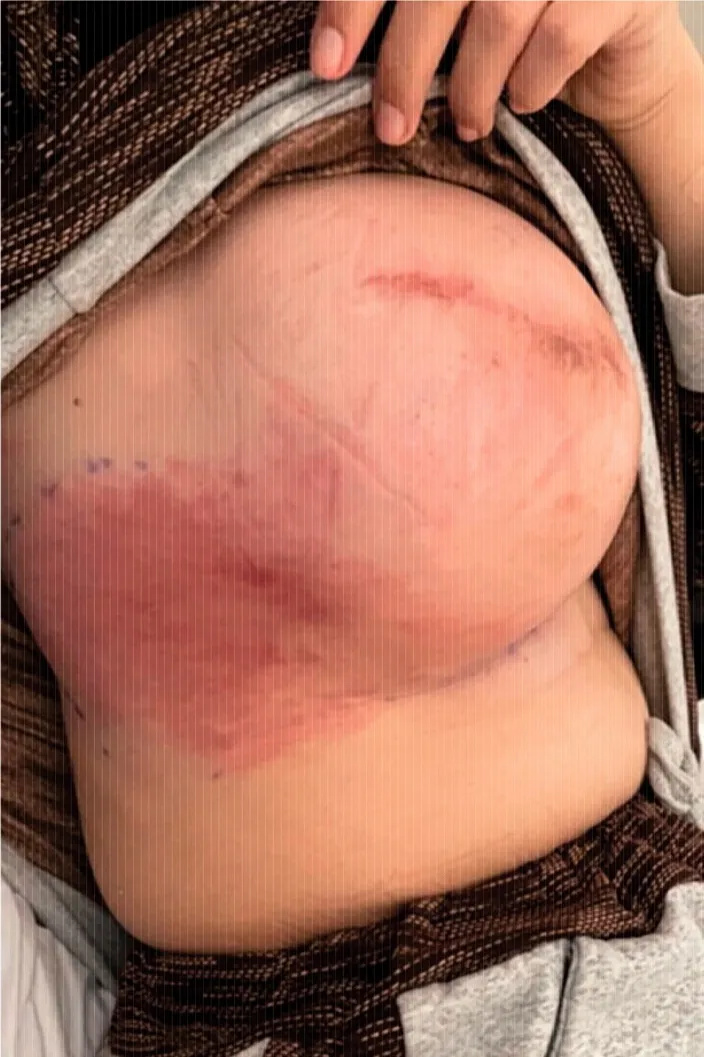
Overlying erythema on the reconstructed breast.
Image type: medical_photograph (skin_photograph)